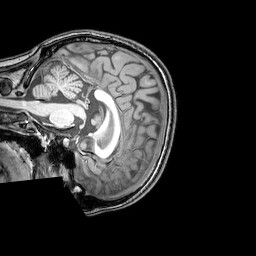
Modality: T1w
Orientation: sagittal
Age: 20
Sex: female
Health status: healthy
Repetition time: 0.081 s
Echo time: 0.037 s